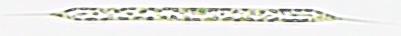
Label: Rhizosolenia